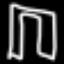
Label: pants